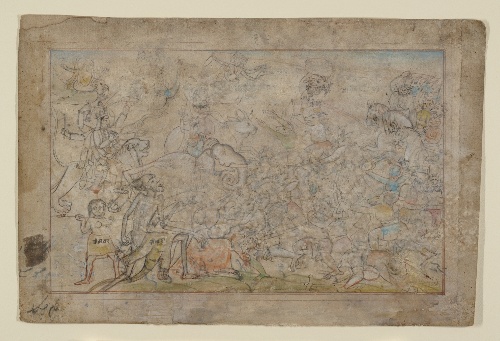
Date: late 18th century
Object type: Painting
Classification: Paintings
Medium: Ink, wash, and translucent watercolor on paper
Culture: India (Pahari Hills, Guler)
Dimensions: Image (sight): 7 5/8 x 11 3/8 in. (19.4 x 28.9 cm)
Department: Asian Art
Credit line: Gift of Subhash Kapoor, in memory of his parents, Smt Shashi Kanta and Shree Parshotam Ram Kapoor, 2008
Accession year: 2008
Repository: Metropolitan Museum of Art, New York, NY
Tags: Battles|Bulls|Elephants|Horses|Demons|Durga|Hinduism